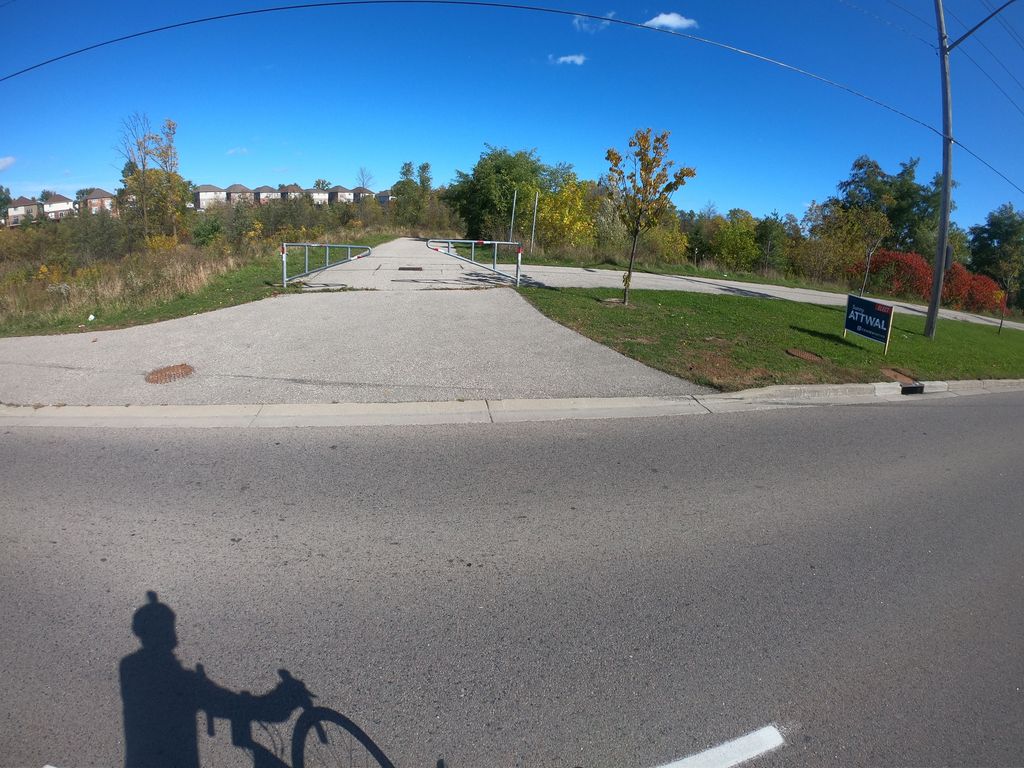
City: kitchener-waterloo